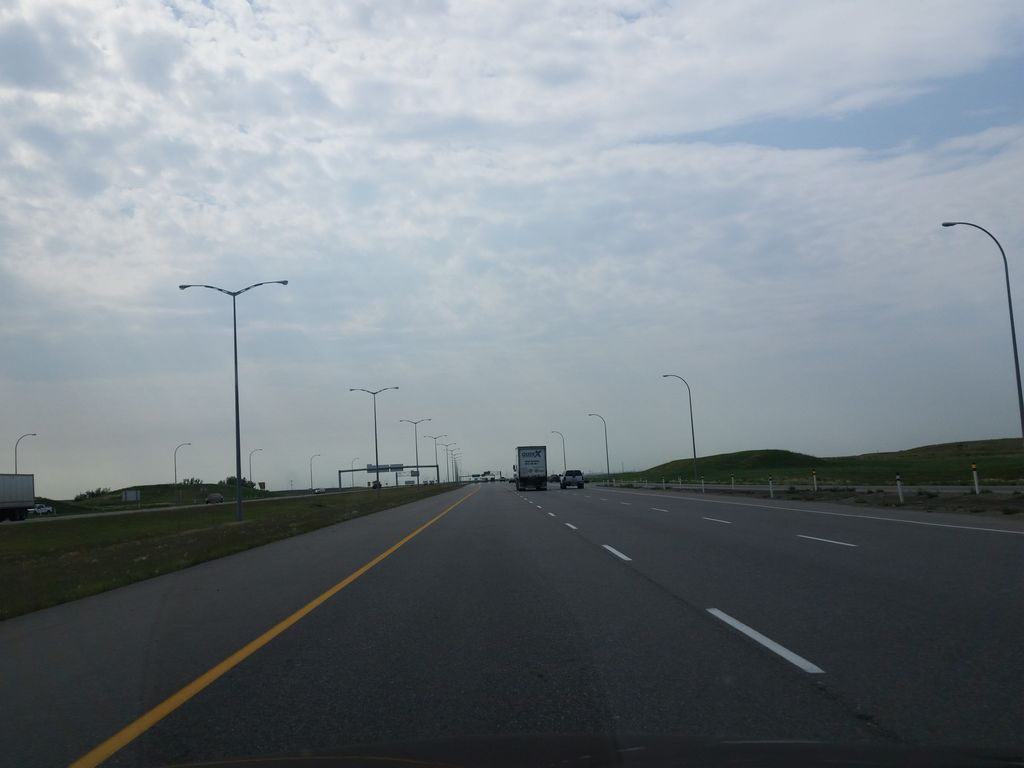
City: calgary